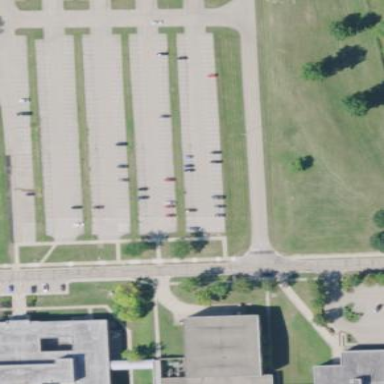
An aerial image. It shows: Parking area with surface.